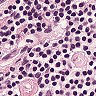
Metastatic tissue present: no